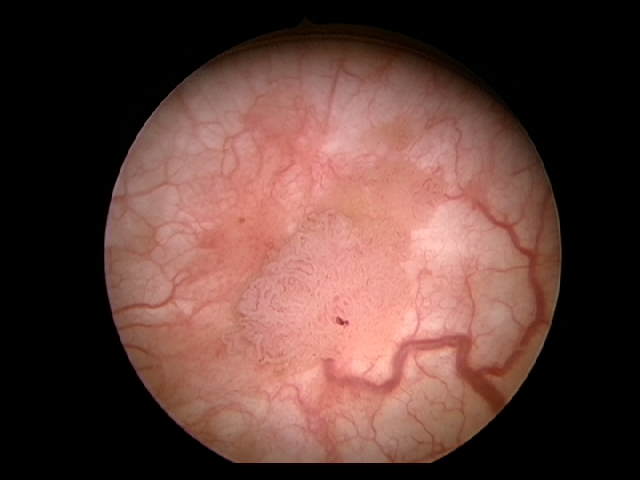
Modality: WLC
Class: Malignant
Subclass: LowGradePapillary
Lesion: L4
Stage: Ta
Morphology: Papillary
Bladder cancer association: Yes